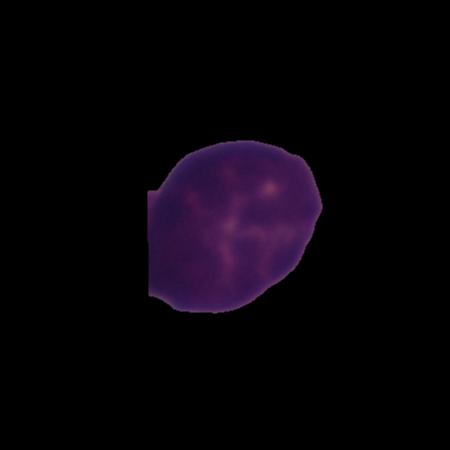
Label: healthy